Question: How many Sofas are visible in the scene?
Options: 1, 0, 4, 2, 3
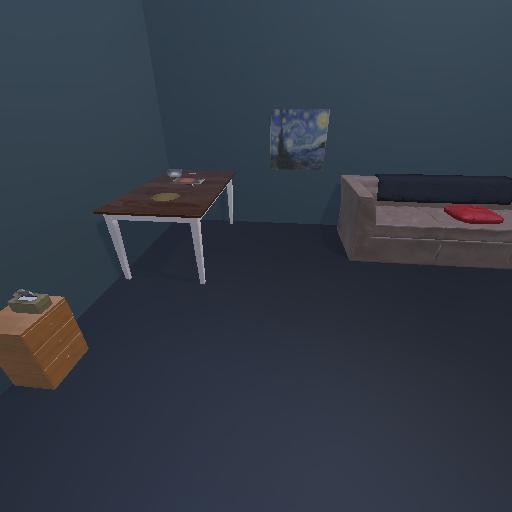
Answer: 1